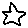
Label: star